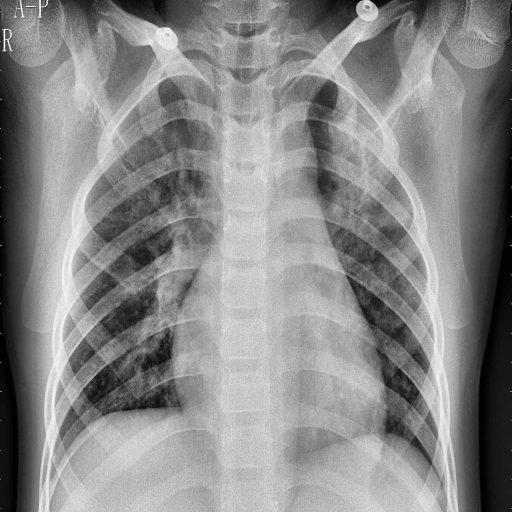
Finding: PNEUMONIA